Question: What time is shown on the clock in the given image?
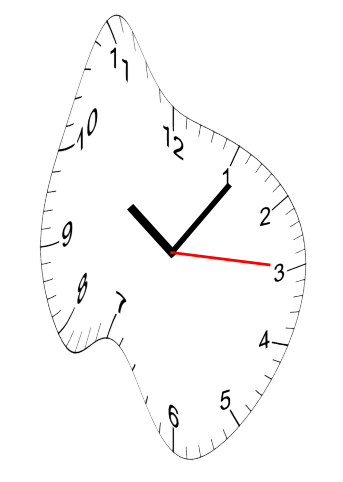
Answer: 10:06:15